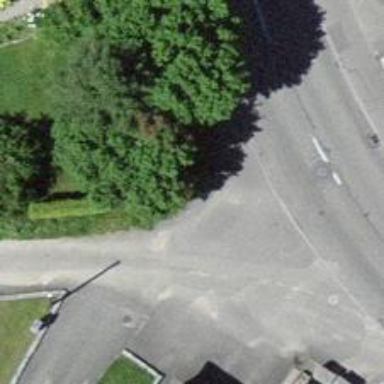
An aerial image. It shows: Post box.